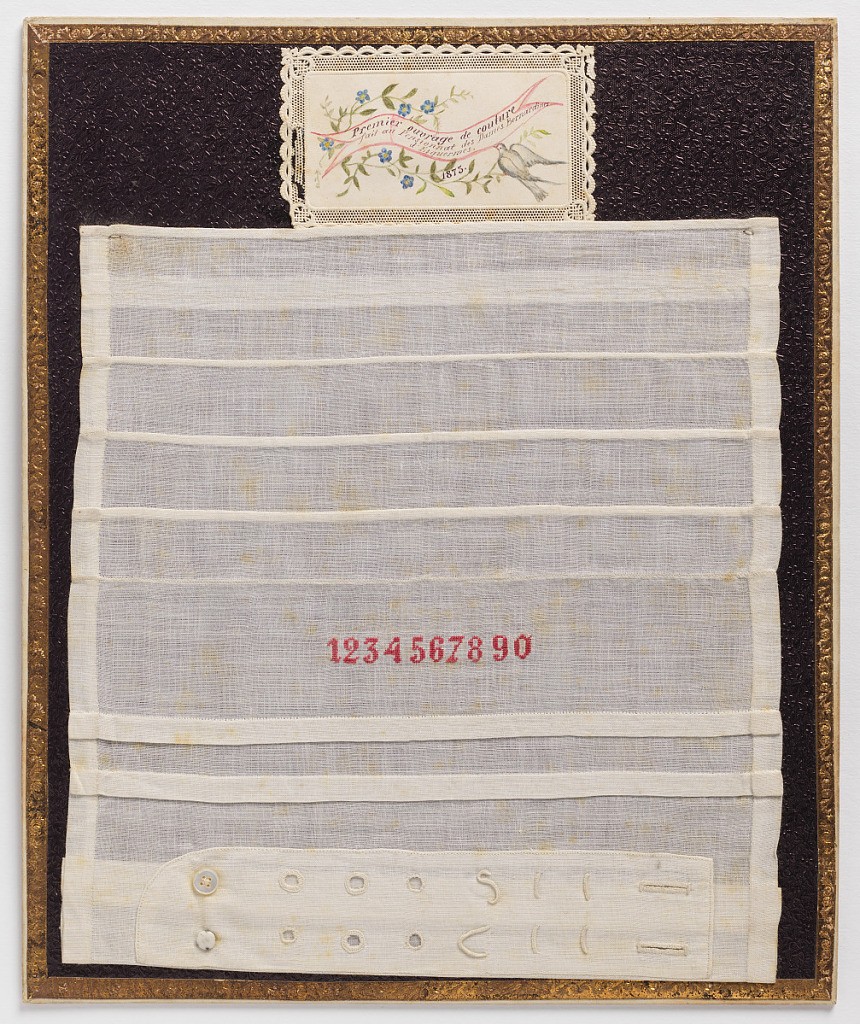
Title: Sewing sample
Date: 1873
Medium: Linen
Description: Small oblong of white linen, stitched across in various kinds of seems, tucks, hems, etc. At bottom, samples of buttonholes, loops, and two buttons, one pearl, one covered.